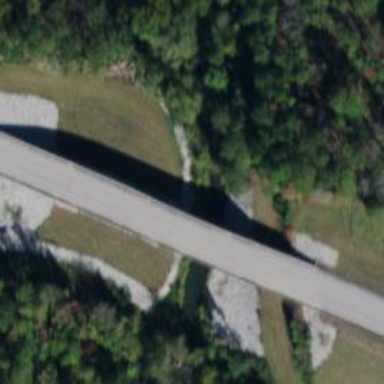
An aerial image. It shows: Man-made bridge.